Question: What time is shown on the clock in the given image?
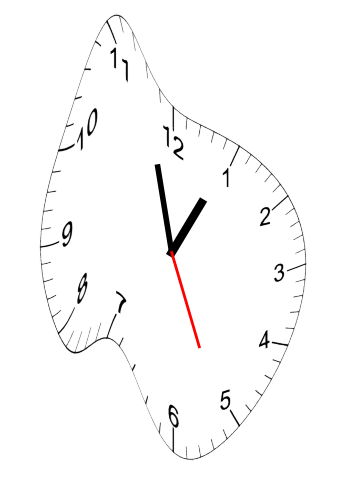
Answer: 12:57:26